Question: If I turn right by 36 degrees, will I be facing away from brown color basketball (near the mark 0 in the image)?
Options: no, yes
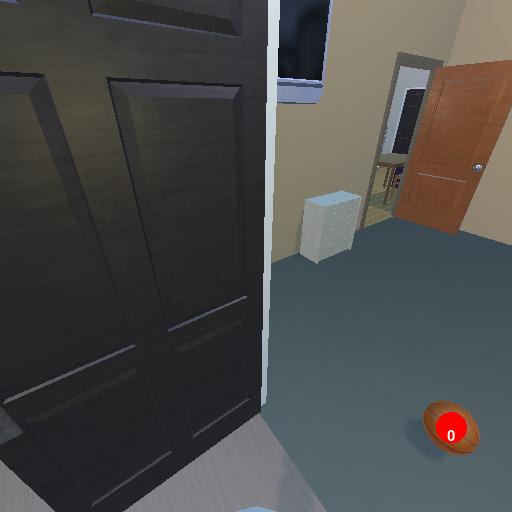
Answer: no